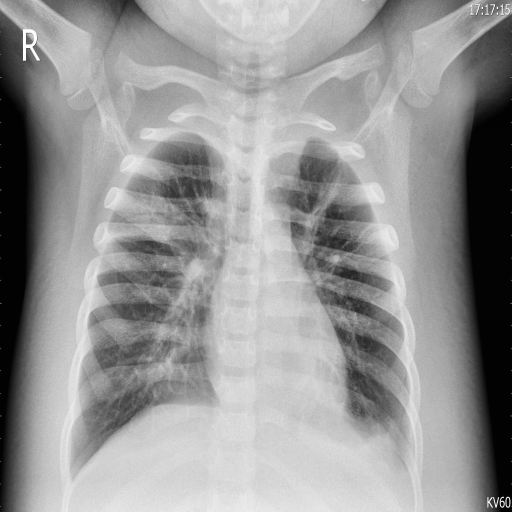
Finding: PNEUMONIA